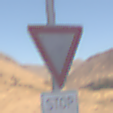
Verkehrszeichen: VorfahrtGewaehren
Zusatzzeichen unten: Entfernungsangaben3
Umgebung: Outdoor, Nature
Tageszeit: Midday
Wetter: Clear
Licht: Natural
Jahreszeit: NotSpecified
Kontrast: HighContrast